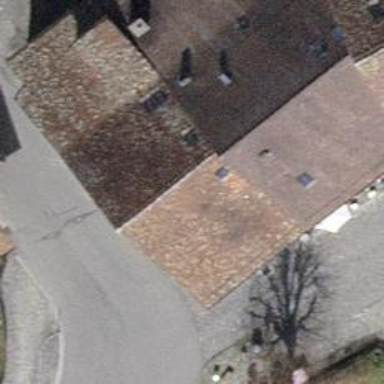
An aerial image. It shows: Restaurant.